Field crop: tomato
Growth stage: 1
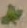
Species: solanum